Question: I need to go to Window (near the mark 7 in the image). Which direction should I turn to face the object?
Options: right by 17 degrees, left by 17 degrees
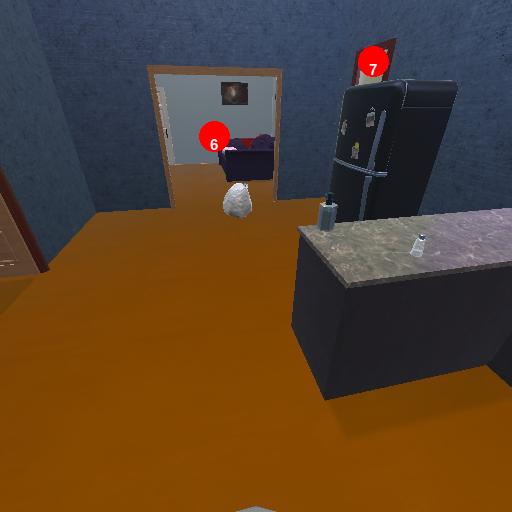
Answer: right by 17 degrees